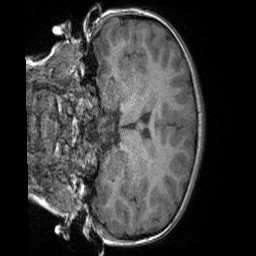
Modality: T1w
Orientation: coronal
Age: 7
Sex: female
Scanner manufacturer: siemens
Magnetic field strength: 3 T
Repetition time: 1.65 s
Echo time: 0.00203 s